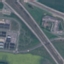
Land use / land cover: Highway